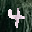
Label: 4